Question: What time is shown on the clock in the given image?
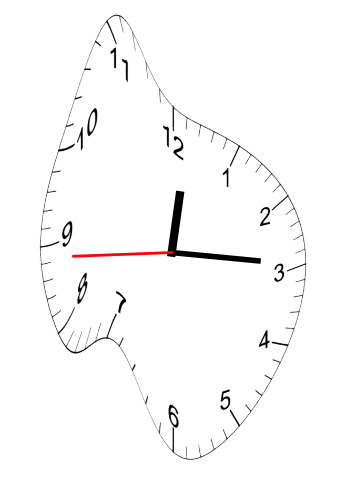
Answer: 12:14:44